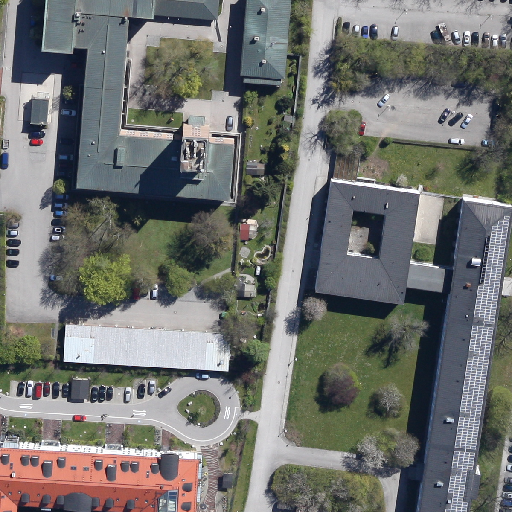
Referring expression: impervious surface